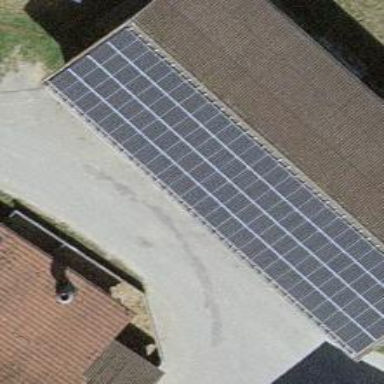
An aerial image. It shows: Solar power generator using photovoltaic method with solar photovoltaic panel types.